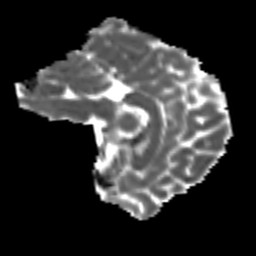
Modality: MD
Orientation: sagittal
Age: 23
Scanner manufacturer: siemens
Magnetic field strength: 3 T
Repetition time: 4.52 s
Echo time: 0.084 s